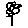
Label: flower